Question: I have customize the them of some widgets in WordPress but instead of customised widgets ,this

black dot comes .I have checked the source code but there is no code related to this dot.But in Chrome every thing appear as it is expected.
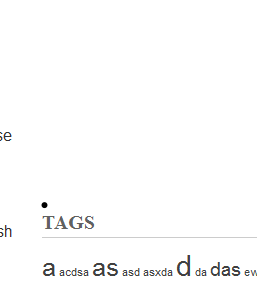
Answer: used UL for tag text? then use use css 'list-style: none' to UL, otherwise update your post with code